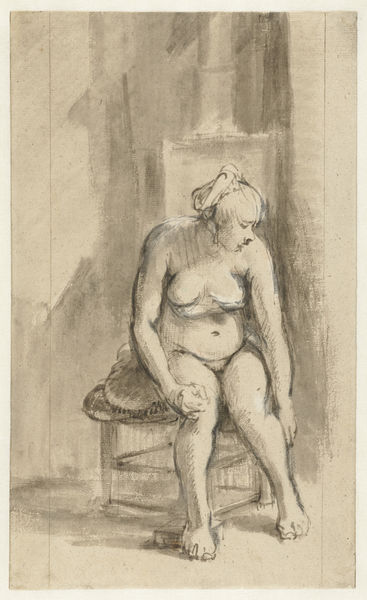
Titel: Zittend vrouwelijk naakt voor een kachel
Künstler: Rembrandt Harmensz. van Rijn
Standort: Amsterdam
Institution: Rijksmuseum
Schlagwörter: akt, nackt, schatten, ocker, sitzen, braun, brust, busen, frau, grau, ohrring, profil, schwarz, skizze, stuhl, zeichnung, beige, wand, arme, sitzend, frontal, ofen, beine, brüste, füße, kissen, einfach, zopf, nabel, bad, buch, kohle, üppig, waschung, aktzeichnung, fusse